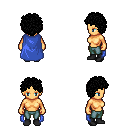
a pixel art fantasy rpg character, female body template, human, tanned skin, blue cape, teal pants, black curly afro hairstyle, black shoes, four views (front, back, left, right), 2x2 character sprite sheet, small pixel art, hard edges, no anti-aliasing